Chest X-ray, PA view. Patient: 46 years old, sex F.
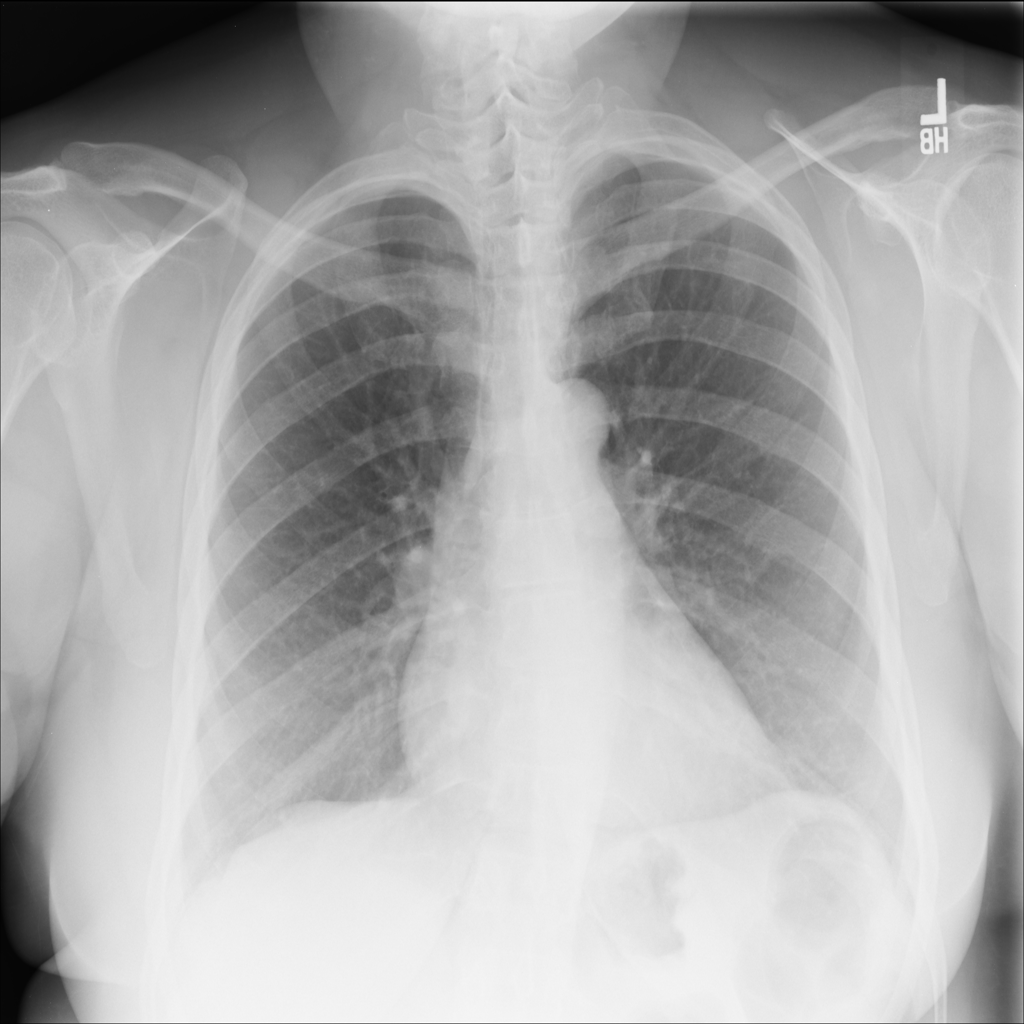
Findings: No Finding